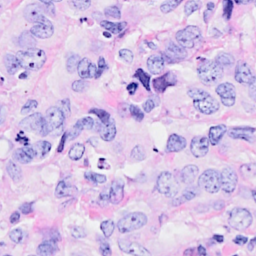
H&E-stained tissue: Breast